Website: crate-barrel
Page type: billing-address
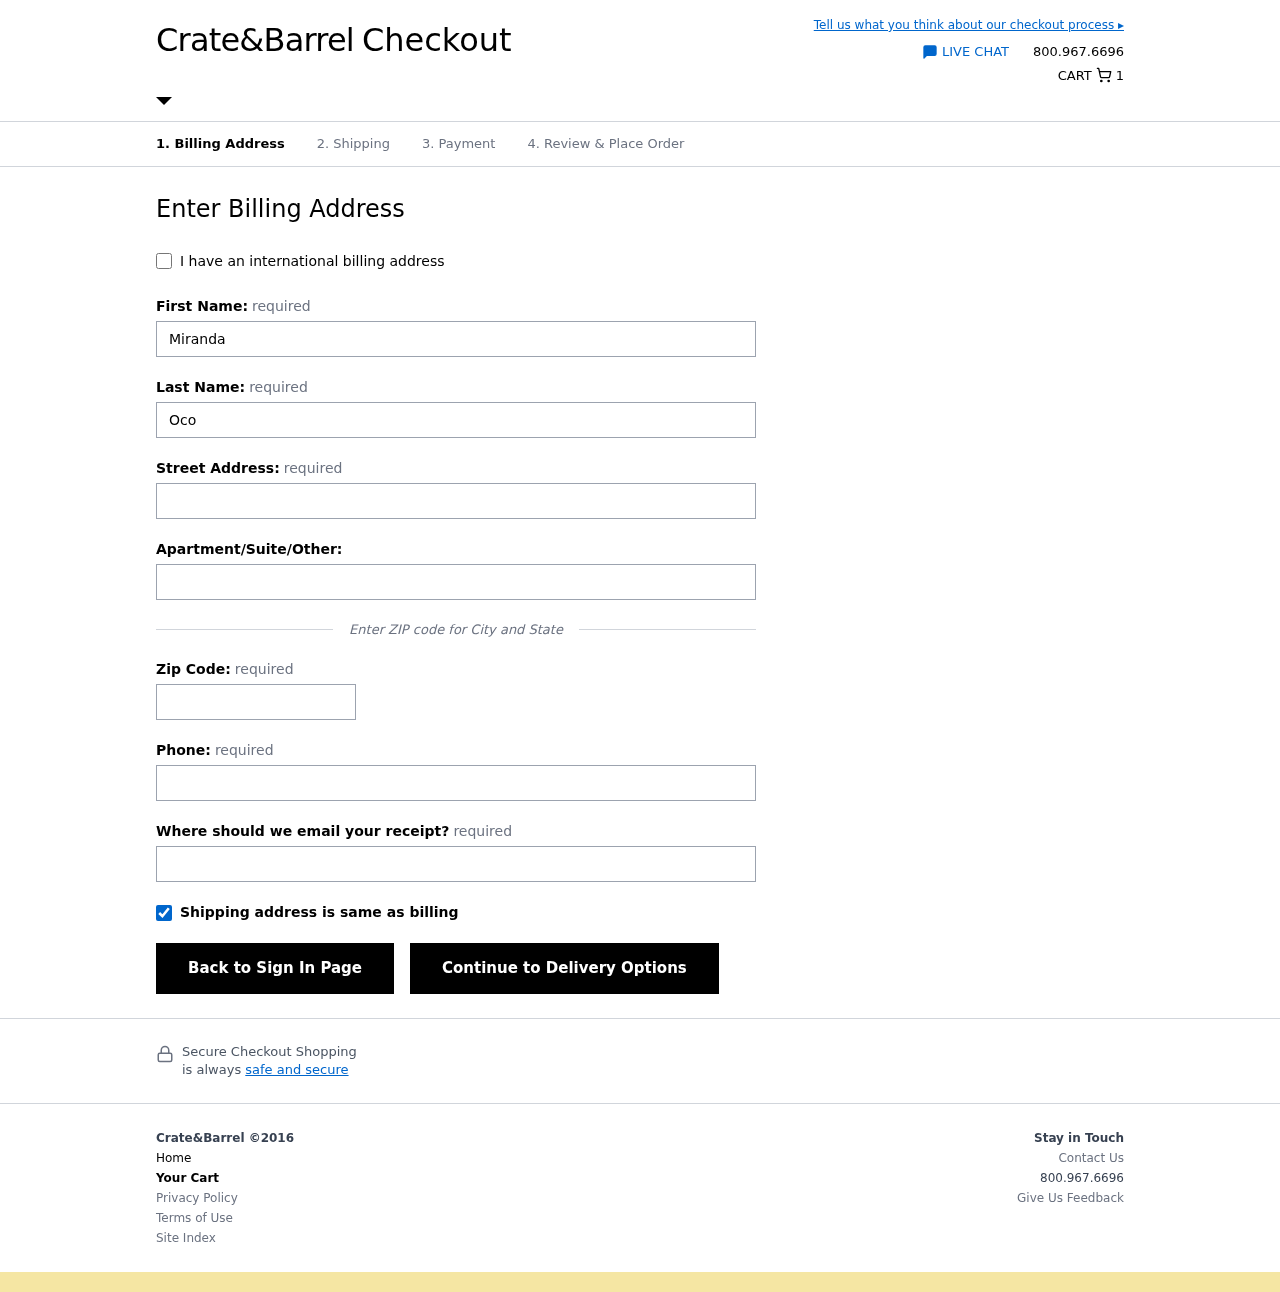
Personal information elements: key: PII_EMAIL
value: miranda_oconnor@yahoo.com
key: PII_FIRSTNAME
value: Miranda
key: PII_LASTNAME
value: Oconnor
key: PII_PHONE
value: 4096596223
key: PII_POSTCODE
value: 56623
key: PII_STREET
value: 448 Jason Radial Suite 263
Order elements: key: ORDER_NUM_ITEMS
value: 1